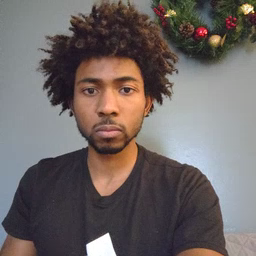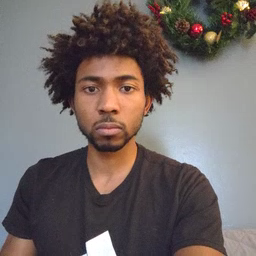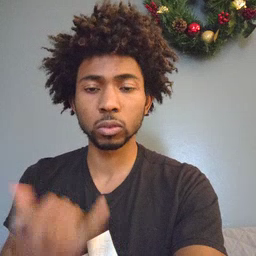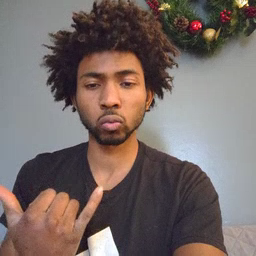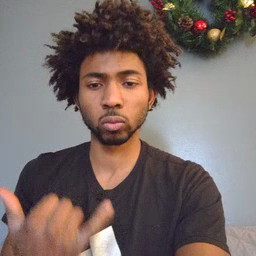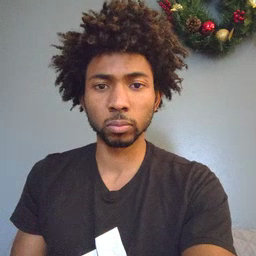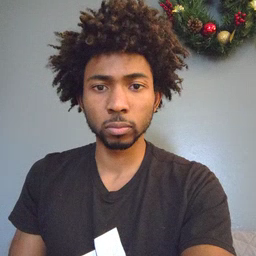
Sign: now